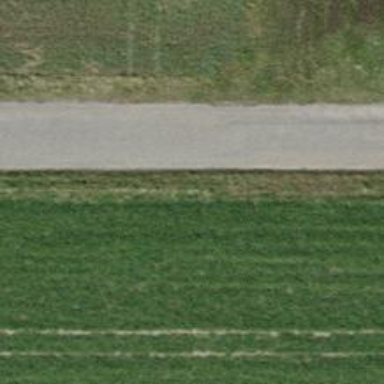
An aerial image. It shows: Unclassified asphalt road suitable for agricultural vehicles.